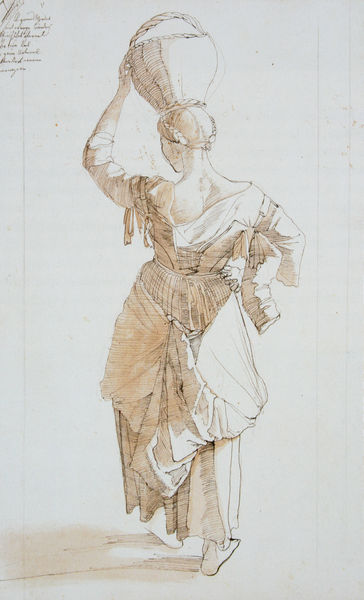
Titel: Italienerin, einen Korb auf dem Kopf tragend
Künstler: Franz Horny
Standort: Berlin
Institution: Staatliche Museen zu Berlin, Kupferstichkabinett
Schlagwörter: feder, fuß, hand, kopf, schatten, schurz, wasser, mädchen, bewegung, braun, frau, frisur, haar, hell, holz, kleid, licht, rücken, skizze, weiss, zeichnung, dame, rock, arm, arme, bluse, falten, halten, kleidung, mensch, tragen, ärmel, hals, gehen, gewand, schnüre, blatt, renaissance, rosa, schulter, helldunkel, krug, beine, taille, rückenansicht, schrift, umrisse, italien, mieder, studie, zöpfe, grafik, graphik, linien, füsse, nacken, sepia, weiblich, zopf, korb, junge frau, barfuss, laviert, linie, hinten, rückenfigur, druck, stich, text, konturen, beschriftung, bleistift, haarkranz, gestik, pinsel, rückansicht, geflochten, präsenz, hüfte, korsett, rötel, handschrift, anmutig, riemchen, präsentieren, wasserträgerin, leonardo da vinci, schnürung, rückendekolleté, handschirft, verlorenes profil, flaten, trägerin, gestemmt, präsent